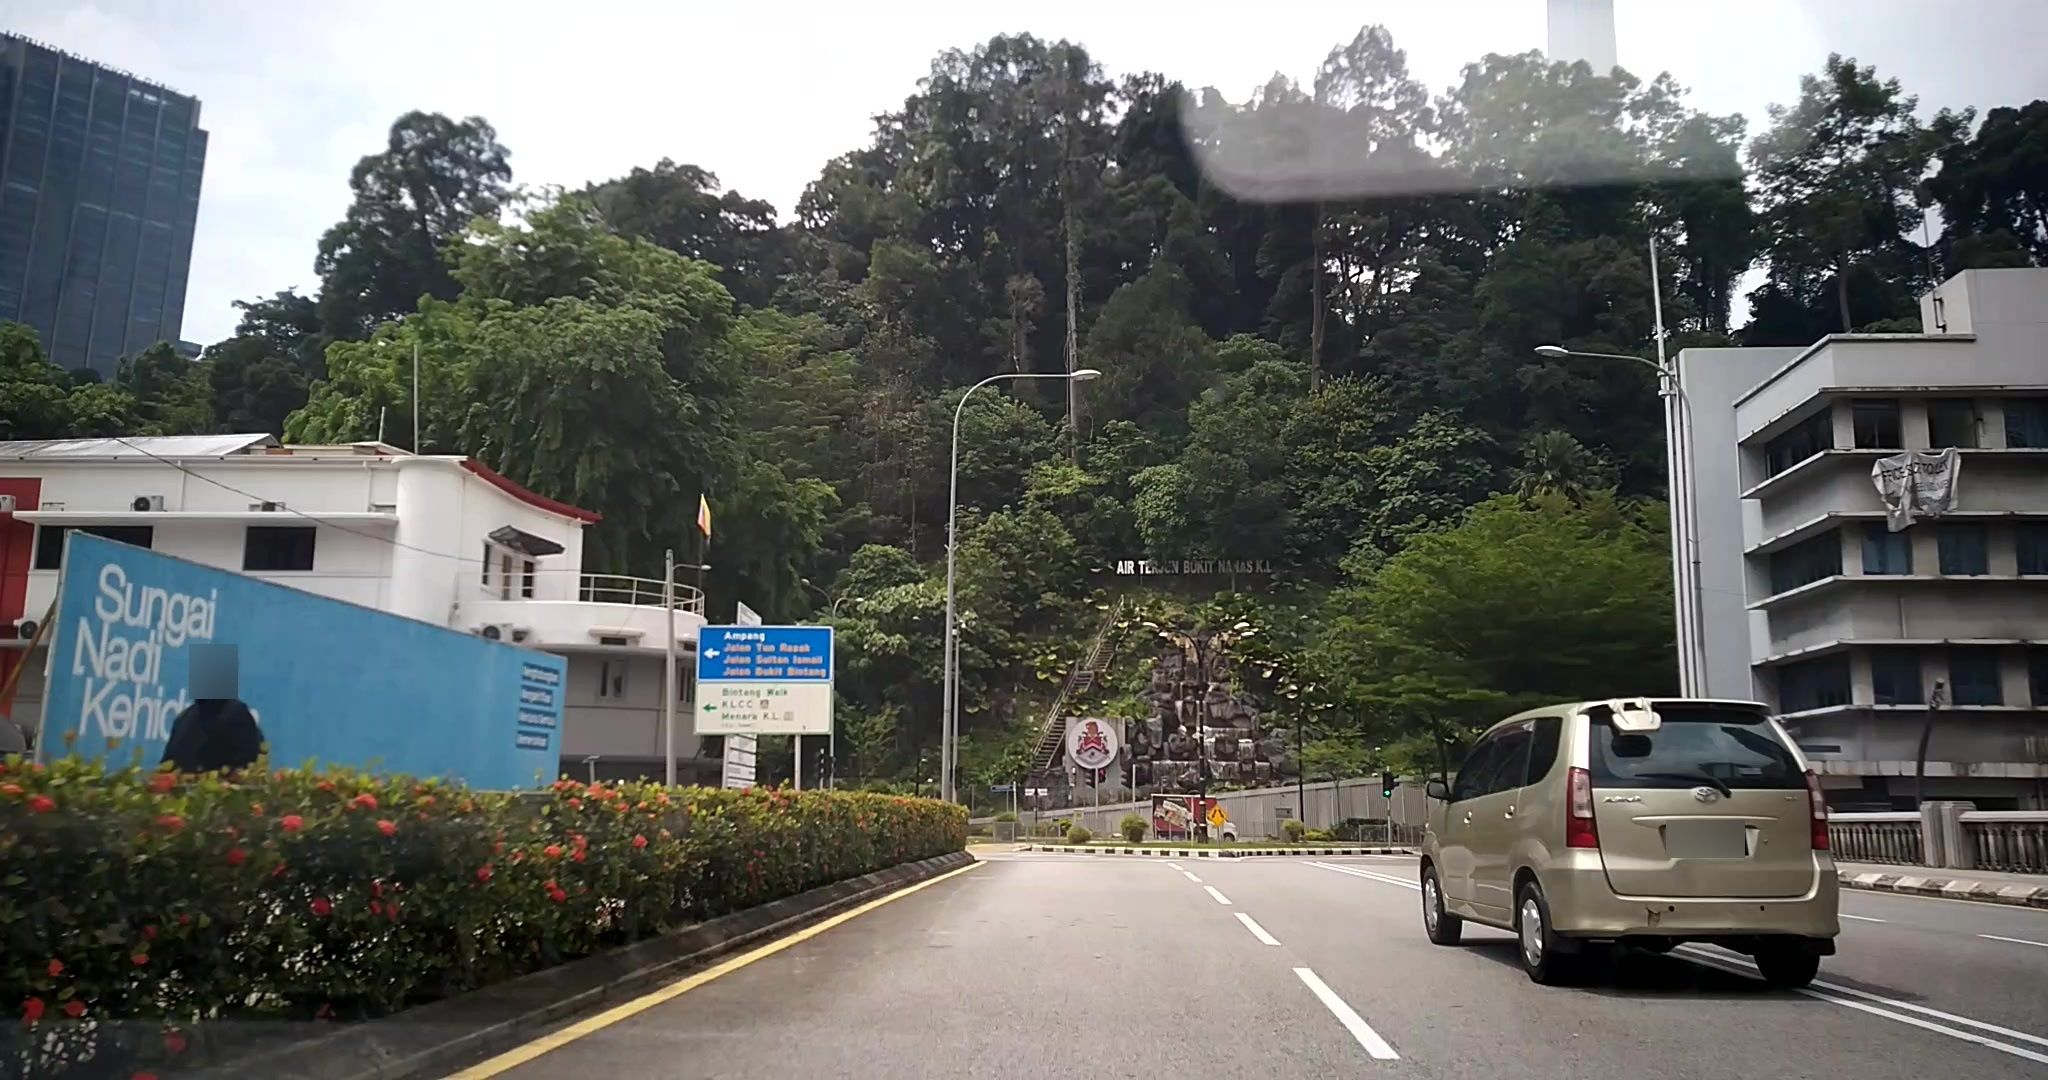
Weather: clear
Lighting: day
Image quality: good
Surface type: driving surface
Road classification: tertiary
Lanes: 4
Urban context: urban centre
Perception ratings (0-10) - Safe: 5.47, Lively: 8.92, Beautiful: 7.26, Boring: 3.26, Depressing: 3.62, Wealthy: 8.29